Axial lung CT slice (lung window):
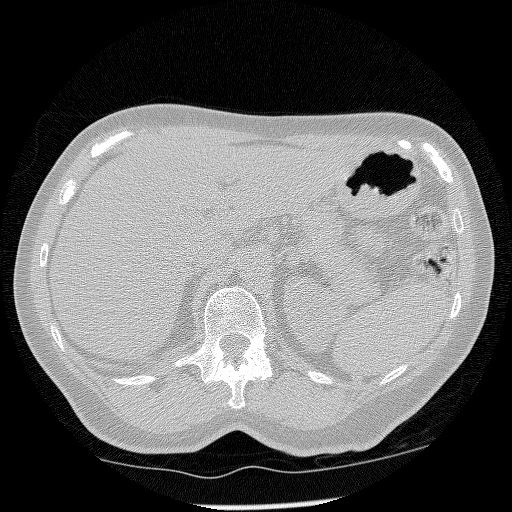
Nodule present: no